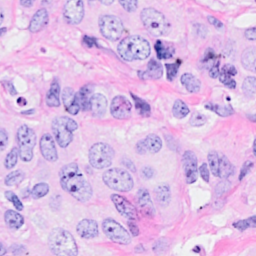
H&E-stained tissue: Breast